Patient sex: F
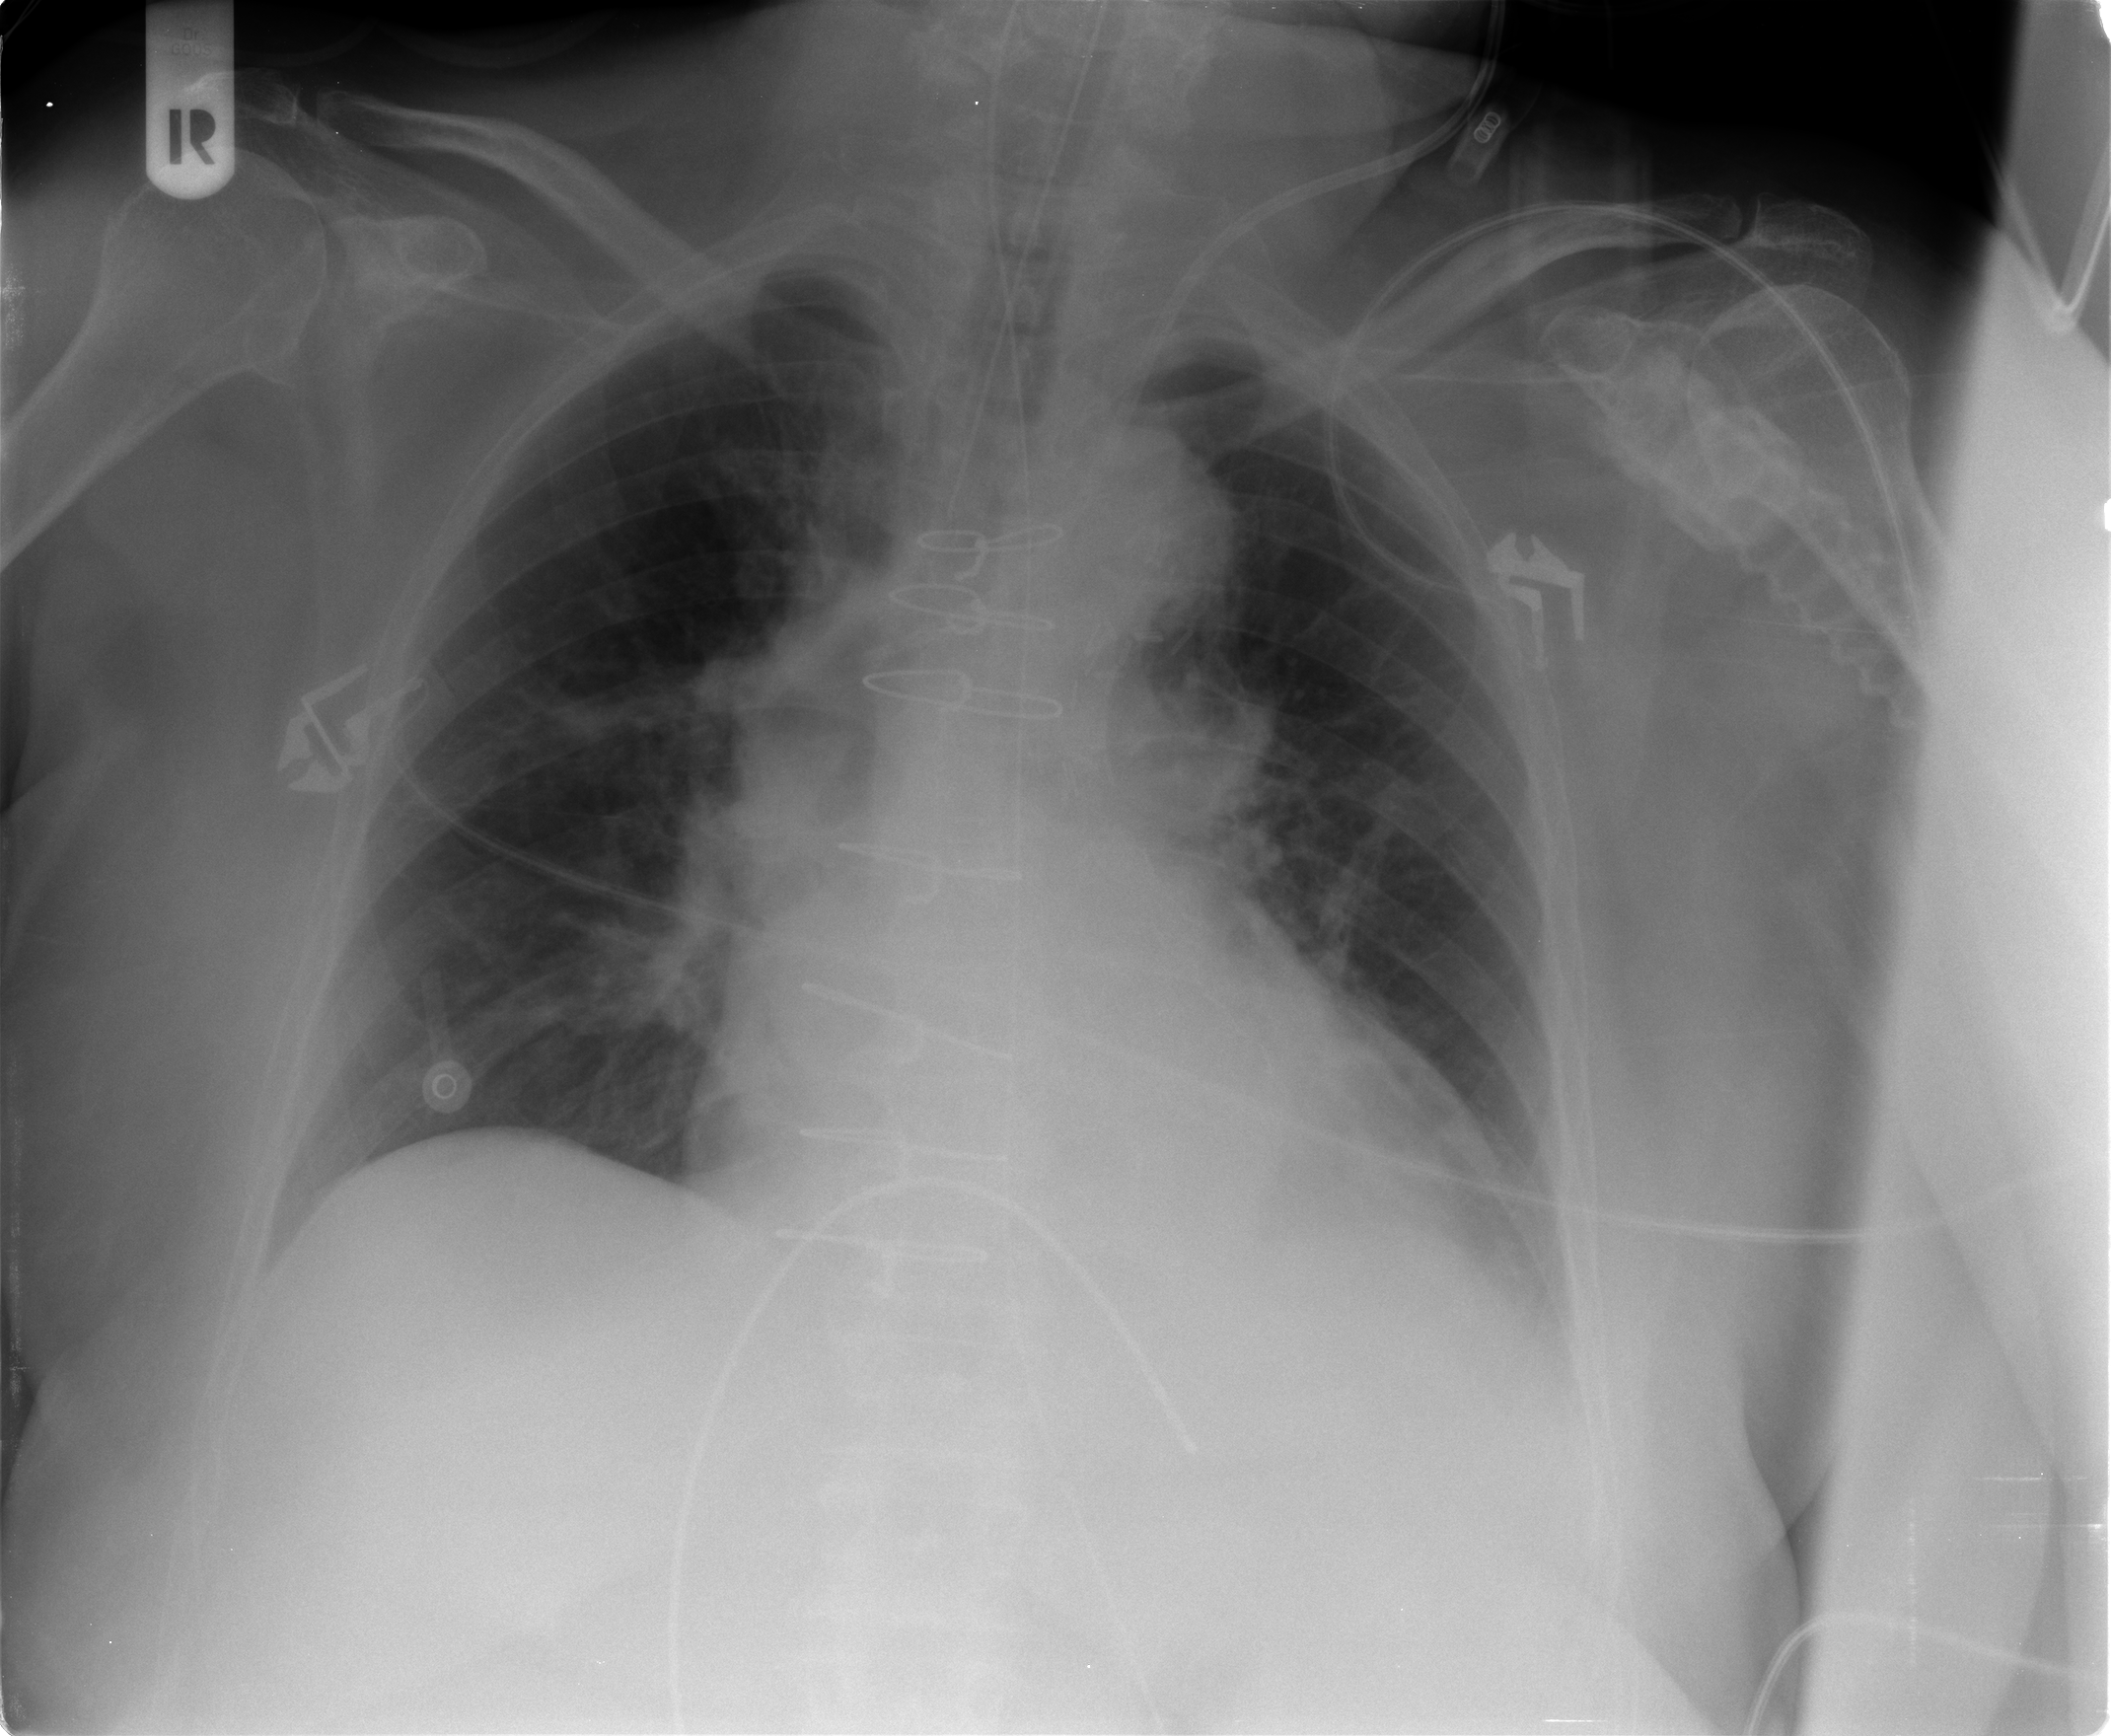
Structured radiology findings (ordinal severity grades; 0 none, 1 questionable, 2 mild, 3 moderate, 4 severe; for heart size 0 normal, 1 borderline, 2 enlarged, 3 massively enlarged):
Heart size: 2
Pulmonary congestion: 1
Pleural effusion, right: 0
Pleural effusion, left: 2
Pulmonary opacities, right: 1
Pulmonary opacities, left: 0
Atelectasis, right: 2
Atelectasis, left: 2